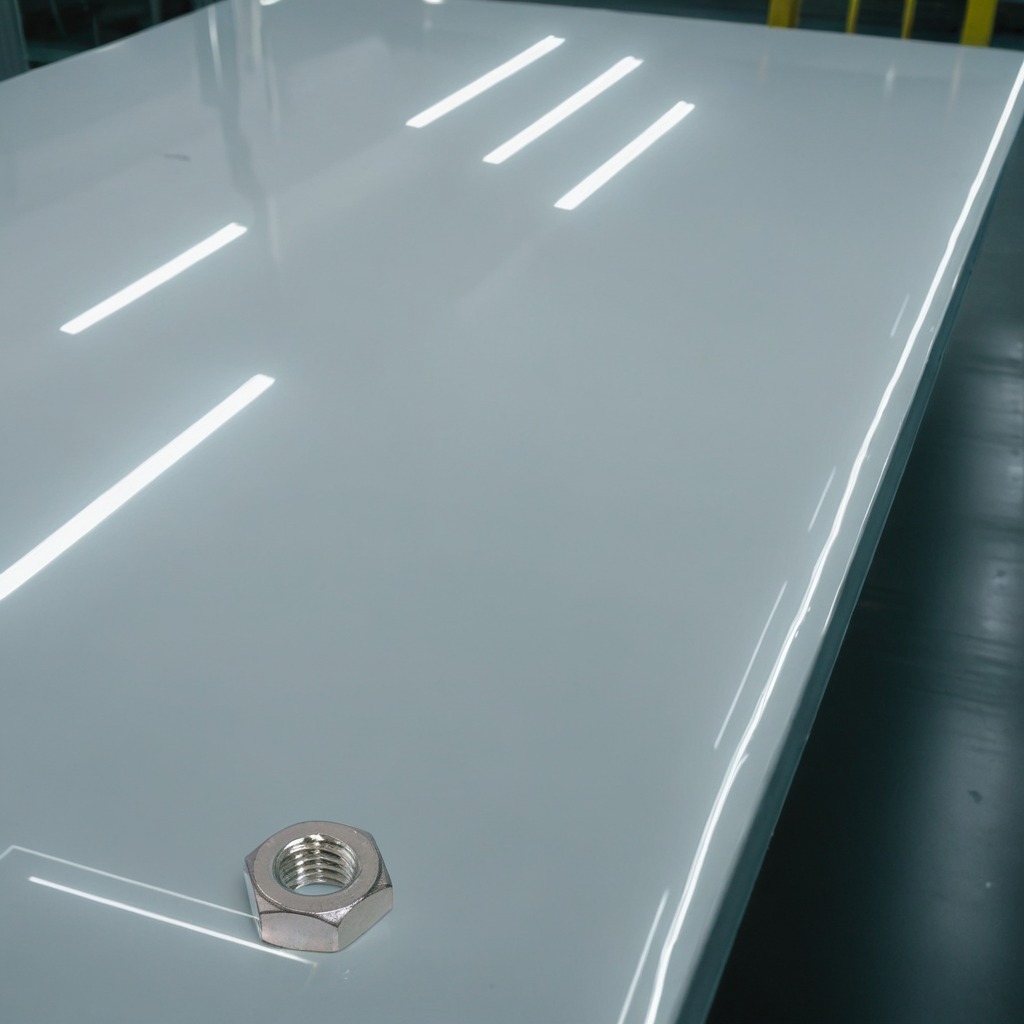
A metal nut is lying on a high-gloss table in a ship maintenance bay industrial lighting.